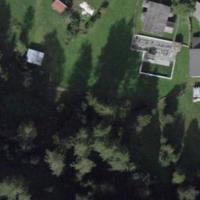
EUNIS habitat code: 43
Species observed at this site:
Scotopteryx chenopodiata
Aglais urticae